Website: walmart
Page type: billing-address
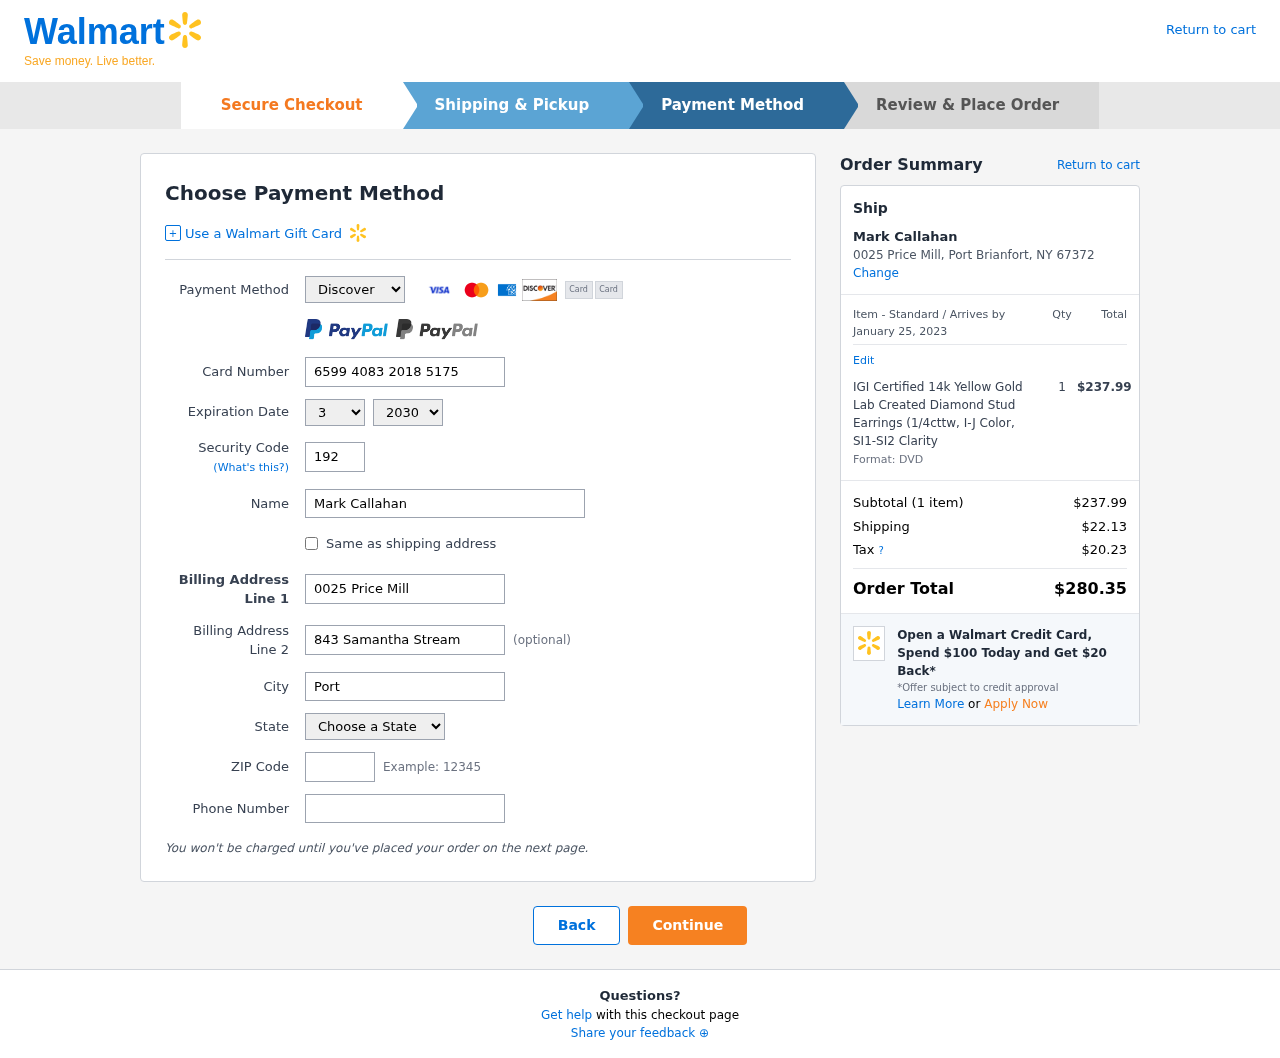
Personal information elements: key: PII_CARD_CVV
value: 192
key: PII_CARD_EXPIRY_MONTH
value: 03
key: PII_CARD_EXPIRY_YEAR
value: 30
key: PII_CARD_NUMBER
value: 6599 4083 2018 5175
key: PII_CARD_TYPE
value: Discover
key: PII_CITY
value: Port Brianfort
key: PII_CITY_STATE_ZIP
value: Port Brianfort, NY 67372
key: PII_FULLNAME
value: Mark Callahan
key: PII_PHONE
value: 6996915111
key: PII_POSTCODE
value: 67372
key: PII_STATE
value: New York
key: PII_STREET
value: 0025 Price Mill
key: PII_STREET2
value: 843 Samantha Stream
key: PII_FULLNAME2
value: Mark Callahan
Product elements: key: PRODUCT1_NAME
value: IGI Certified 14k Yellow Gold Lab Created Diamond Stud Earrings (1/4cttw, I-J Color, SI1-SI2 Clarity
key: PRODUCT1_PRICE
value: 237.99
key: PRODUCT1_QUANTITY
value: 1
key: PRODUCT1_DESC
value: Format: DVD
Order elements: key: ORDER_DELIVERY_DATE
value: January 25, 2023
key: ORDER_NUM_ITEMS
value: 1
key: ORDER_SUBTOTAL
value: $237.99
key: ORDER_SHIPPING_COST
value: $22.13
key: ORDER_TAX
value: $20.23
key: ORDER_TOTAL
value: $280.35